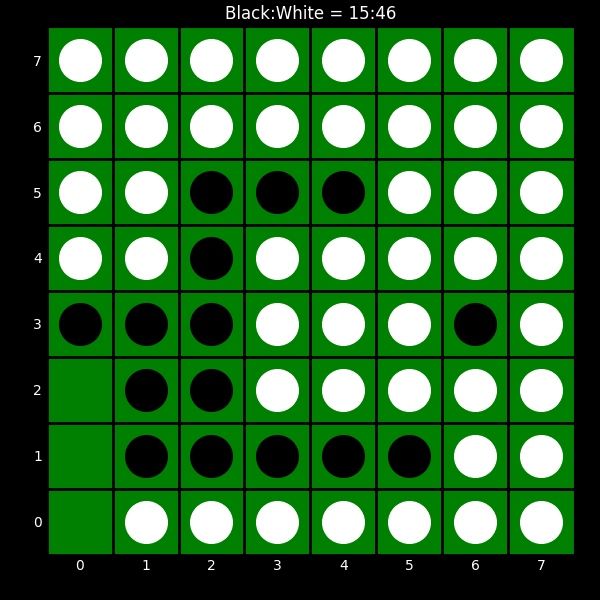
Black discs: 15
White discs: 46